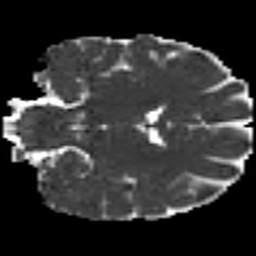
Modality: MD
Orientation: coronal
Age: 25
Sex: female
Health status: healthy
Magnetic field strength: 3 T
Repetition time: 9 s
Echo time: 0.093 s